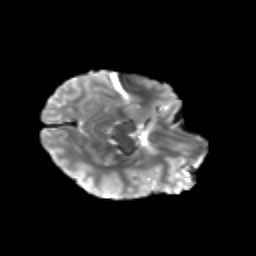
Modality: T2w
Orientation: axial
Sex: female
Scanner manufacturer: siemens
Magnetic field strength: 3 T
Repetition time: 5 s
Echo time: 0.071 s